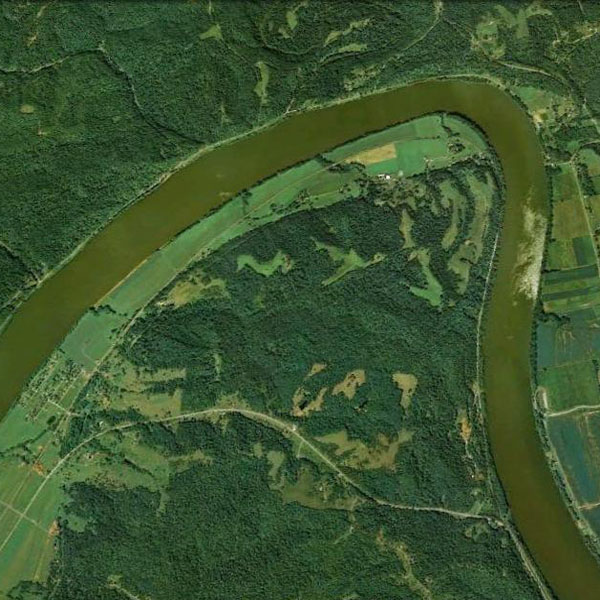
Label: River